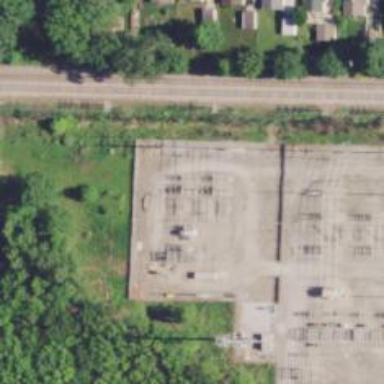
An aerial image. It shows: Switch for power supply.